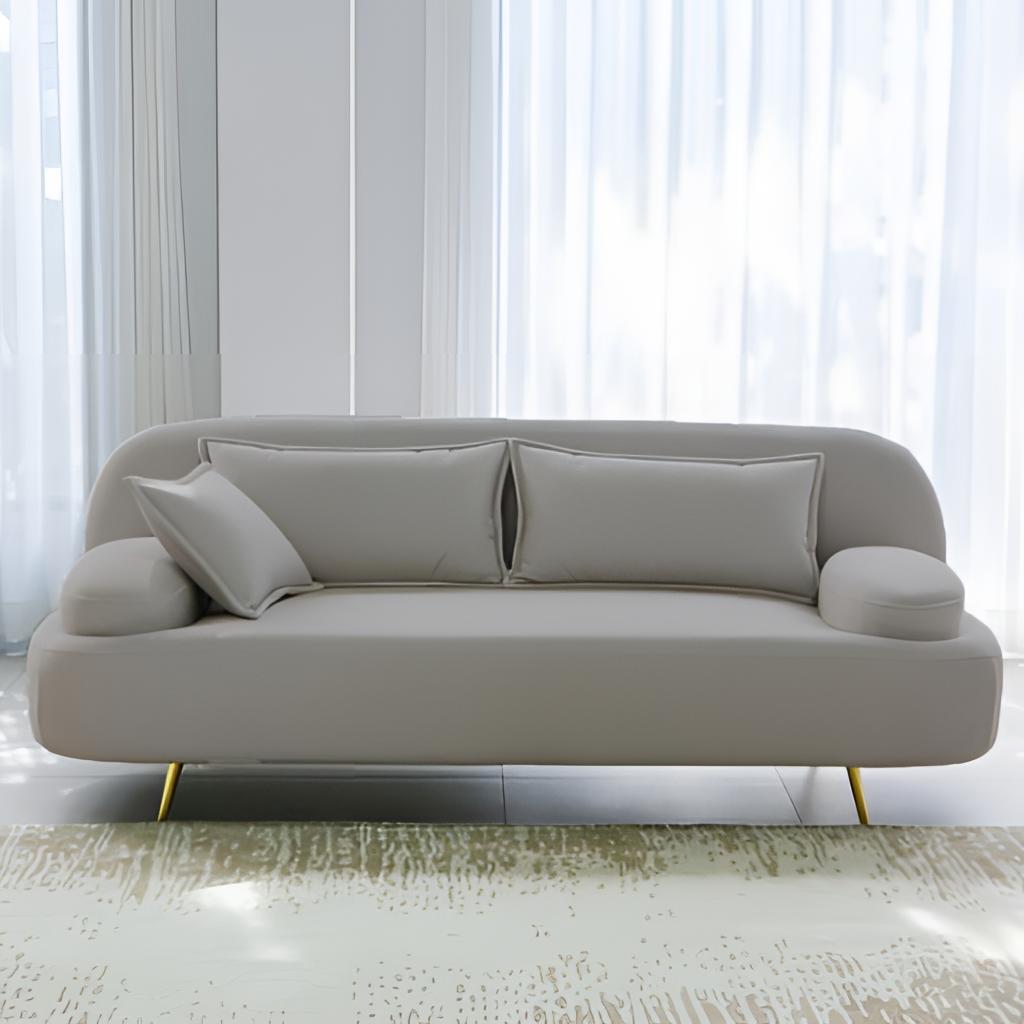
, Sure! Here's the caption:, flooring, with nan pattern, wallpaper, with nan pattern